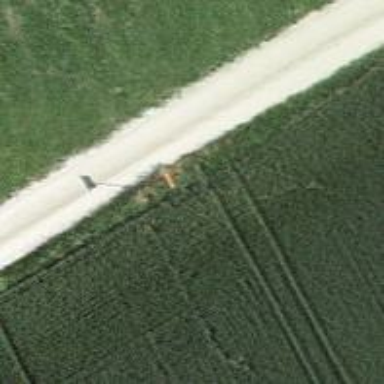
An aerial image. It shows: Pole with roof covering.